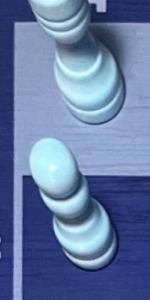
Label: Pawn_White